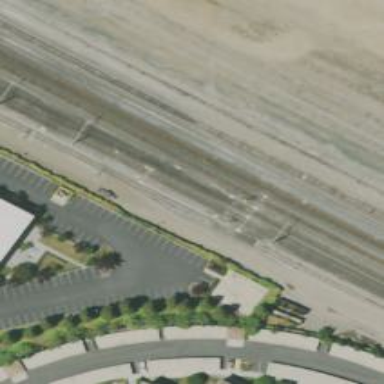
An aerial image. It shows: Railway signal.